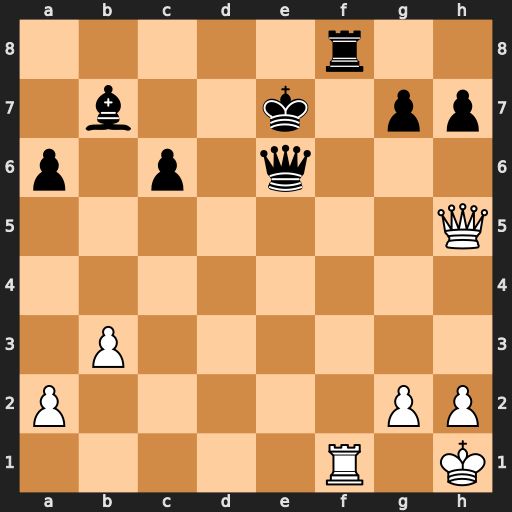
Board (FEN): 5r2/1b2k1pp/p1p1q3/7Q/8/1P6/P5PP/5R1K
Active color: w
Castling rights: -
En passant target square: -
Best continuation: Qc5+ Qd6 Qxd6+ Kxd6 Rxf8